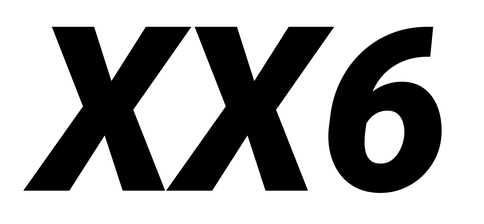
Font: Roboto-Italic_Black_Italic